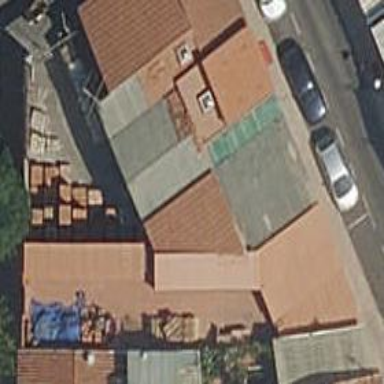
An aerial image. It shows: View of roof of building.